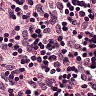
Metastatic tissue present: no